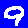
Digit: 9